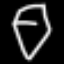
Label: diamond